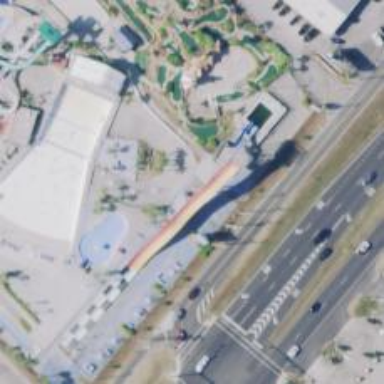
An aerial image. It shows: Water slide attraction.